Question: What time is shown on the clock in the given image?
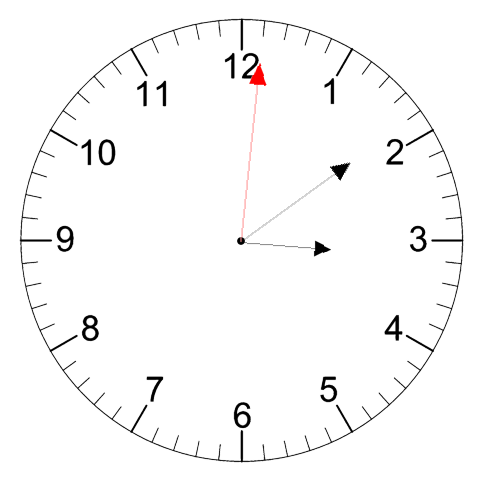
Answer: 03:09:01